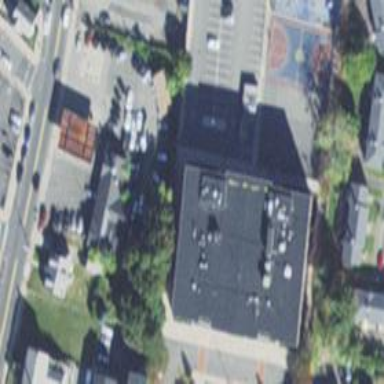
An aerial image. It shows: School building.